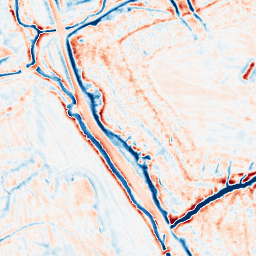
Category: edge_preserving
Decomposition family: bilateral
Decomposition parameters: d: 15
sigma_color: 50
sigma_space: 75
Upsampling method: sinc_blackman
Upsampling parameters: scale: 2
kernel_size: 8
Upsampling scale: 2